Question: I am trying to "fill" a surface of some geometry that I drew. I am using 'GL_TRIANGLE_FAN' primitive. (for example : 1 hub (center) point and 12 other points). I have calculated texture coordinates for each vertex in the interval 0-1. But as a result I get this  . Please help, what is wrong here?
How can I calculate correct texture coordinates in such Triangulation ( 'GL_TRIANGLE_FAN' )
in the <URL> red dots is my points
*Code - Snippet :
'''
assert(("CROSS type intersection needs only 5 vertices : center point and "
"rest points in anticlockwise order", (lp->size() > 5) && (lp->size() < 5)));
osg::Vec3 vAlong_1,vAlong_2;
vAlong_1 = (*lp)[1] - (*lp)[4];
vAlong_2 = (*lp)[1] - (*lp)[2];
eps = ((*lp)[2] - (*lp)[4]).length() * 0.2 / 2;
vAlong_1.normalize();
vAlong_2.normalize();
_edgeCoords->push_back((*lp)[0]);
_edgeCoords->push_back((*lp)[1]);
if (CMF::euclidDistance((*lp)[0],(*lp)[1]) <= CMF::euclidDistance((*lp)[0],(*lp)[2])) {
float cosAlpha = -(vAlong_1 * vAlong_2);
float extraLength = ((*lp)[2] - (*lp)[1]).length() * cosAlpha;
_edgeCoords->push_back((*lp)[1] + vAlong_1 * (eps + extraLength));
_edgeCoords->push_back((*lp)[2] + vAlong_1 * eps);
} else {
float cosAlpha = (vAlong_1 * vAlong_2);
float extraLength = ((*lp)[2] - (*lp)[1]).length() * cosAlpha;
_edgeCoords->push_back((*lp)[1] + vAlong_1 * eps);
_edgeCoords->push_back((*lp)[2] + vAlong_1 * (eps + extraLength));
}
_edgeCoords->push_back((*lp)[2]);
if (CMF::euclidDistance((*lp)[0],(*lp)[2]) <= CMF::euclidDistance((*lp)[0],(*lp)[3])) {
float cosAlpha = -(vAlong_1 * vAlong_2);
float extraLength = ((*lp)[3] - (*lp)[2]).length() * cosAlpha;
_edgeCoords->push_back((*lp)[2] - vAlong_2 * (eps + extraLength));
_edgeCoords->push_back((*lp)[3] - vAlong_2 * eps);
} else {
float cosAlpha = (vAlong_1 * vAlong_2);
float extraLength = ((*lp)[3] - (*lp)[2]).length() * cosAlpha;
_edgeCoords->push_back((*lp)[2] - vAlong_2 * eps);
_edgeCoords->push_back((*lp)[3] - vAlong_2 * (eps + extraLength));
}
_edgeCoords->push_back((*lp)[3]);
if (CMF::euclidDistance((*lp)[0],(*lp)[3]) <= CMF::euclidDistance((*lp)[0],(*lp)[4])) {
float cosAlpha = -(vAlong_1 * vAlong_2);
float extraLength = ((*lp)[4] - (*lp)[3]).length() * cosAlpha;
_edgeCoords->push_back((*lp)[3] - vAlong_1 * (eps + extraLength));
_edgeCoords->push_back((*lp)[4] - vAlong_1 * eps);
} else {
float cosAlpha = (vAlong_1 * vAlong_2);
float extraLength = ((*lp)[4] - (*lp)[3]).length() * cosAlpha;
_edgeCoords->push_back((*lp)[3] - vAlong_1 * eps);
_edgeCoords->push_back((*lp)[4] - vAlong_1 * (eps + extraLength));
}
_edgeCoords->push_back((*lp)[4]);
if (CMF::euclidDistance((*lp)[0],(*lp)[1]) <= CMF::euclidDistance((*lp)[0],(*lp)[4])) {
float cosAlpha = -(vAlong_1 * vAlong_2);
float extraLength = ((*lp)[4] - (*lp)[1]).length() * cosAlpha;
_edgeCoords->push_back((*lp)[4] + vAlong_2 * eps);
_edgeCoords->push_back((*lp)[1] + vAlong_2 * (eps + extraLength));
} else {
float cosAlpha = (vAlong_1 * vAlong_2);
float extraLength = ((*lp)[4] - (*lp)[1]).length() * cosAlpha;
_edgeCoords->push_back((*lp)[4] + vAlong_2 * (eps + extraLength));
_edgeCoords->push_back((*lp)[1] + vAlong_2 * eps);
}
_edgeCoords->push_back((*lp)[1]);
_tCoords->push_back(osg::Vec2(0.5,0.5));
_tCoords->push_back(osg::Vec2(0.666,0.666));
_tCoords->push_back(osg::Vec2(0.666,1.0));
_tCoords->push_back(osg::Vec2(0.333,1.0));
_tCoords->push_back(osg::Vec2(0.333,0.666));
_tCoords->push_back(osg::Vec2(0.0,0.666));
_tCoords->push_back(osg::Vec2(0.0,0.333));
_tCoords->push_back(osg::Vec2(0.333,0.333));
_tCoords->push_back(osg::Vec2(0.333,0.0));
_tCoords->push_back(osg::Vec2(0.666,0.0));
_tCoords->push_back(osg::Vec2(0.666,0.333));
_tCoords->push_back(osg::Vec2(1.0,0.333));
_tCoords->push_back(osg::Vec2(1.0,0.666));
_tCoords->push_back(osg::Vec2(0.666,0.666));
'''
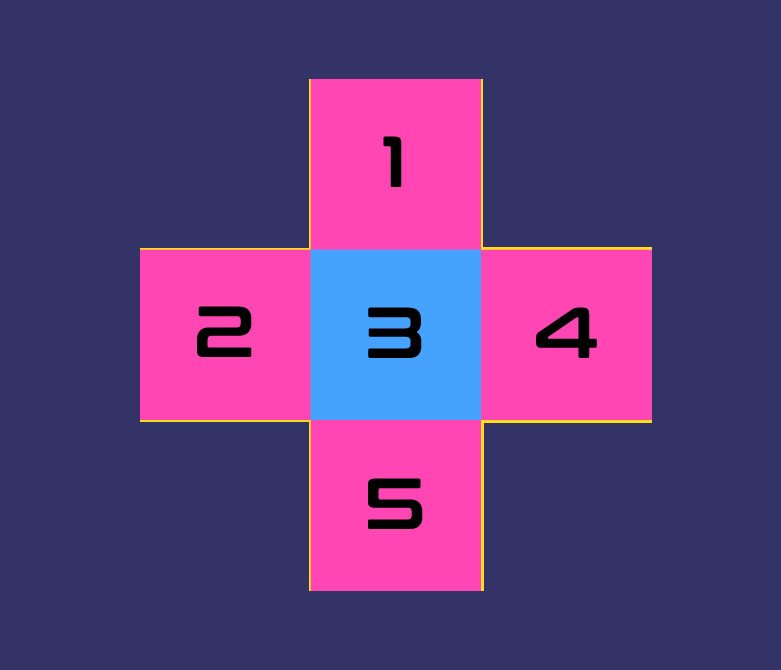
Answer: Try keeping the 2d positions always equal to the texture coordinates for each vertex. That will ensure your geometry appears as an undistorted cutout of your texture. You can then rescale and center the mesh as you like without distorting the texture by applying transforms to the vertex positions.
One way to do this would be to create a function that pushes a single vertex, accepting the 2d coordinates of the vertex and any transforms you want to apply. The function would then push the 2d coordinates as texcoords, then transform them and push the result as positions.